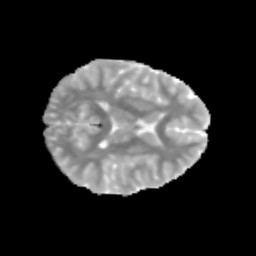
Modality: MD
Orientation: axial
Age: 10
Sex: female
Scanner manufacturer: siemens
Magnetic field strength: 3 T
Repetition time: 3.8 s
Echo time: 0.07 s